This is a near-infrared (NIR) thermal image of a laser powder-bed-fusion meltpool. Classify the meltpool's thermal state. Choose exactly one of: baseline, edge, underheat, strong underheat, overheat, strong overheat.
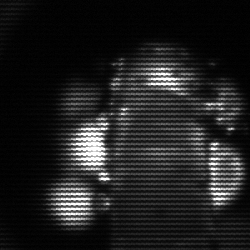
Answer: strong underheat